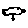
Label: bird